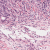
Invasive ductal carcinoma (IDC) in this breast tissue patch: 1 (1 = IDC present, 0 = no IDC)